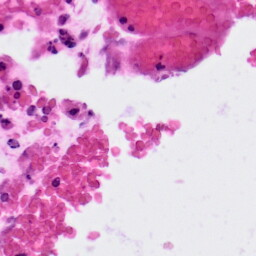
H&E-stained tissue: Colon